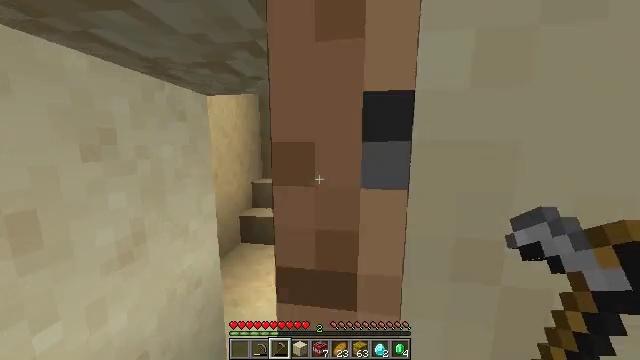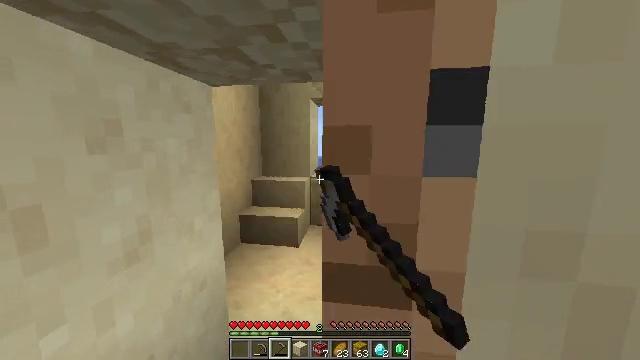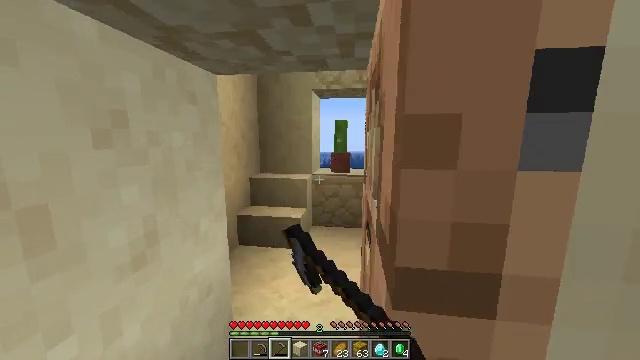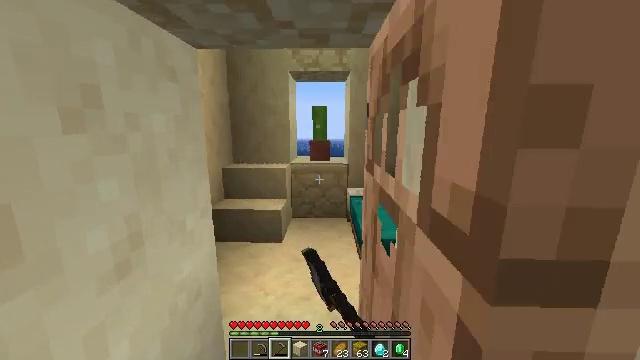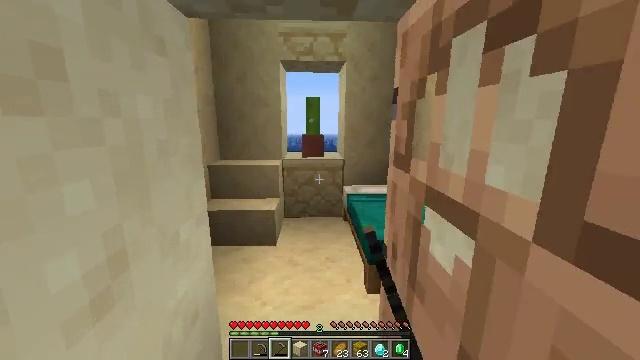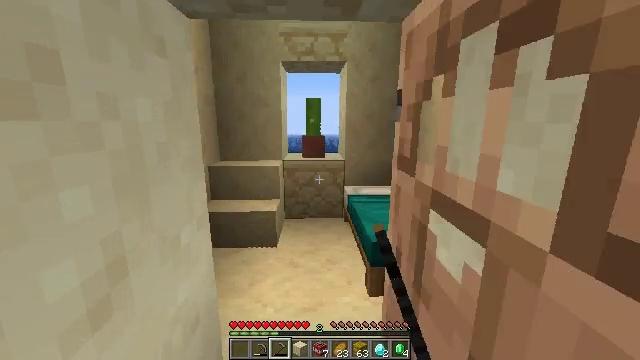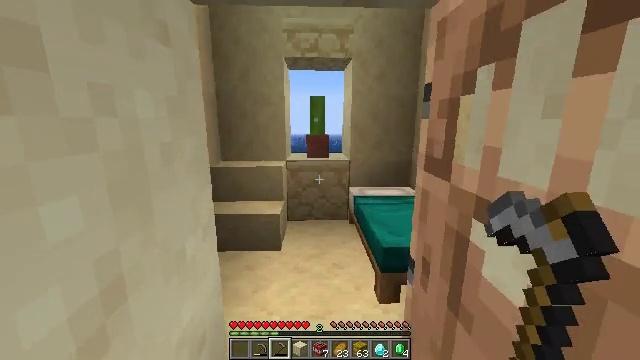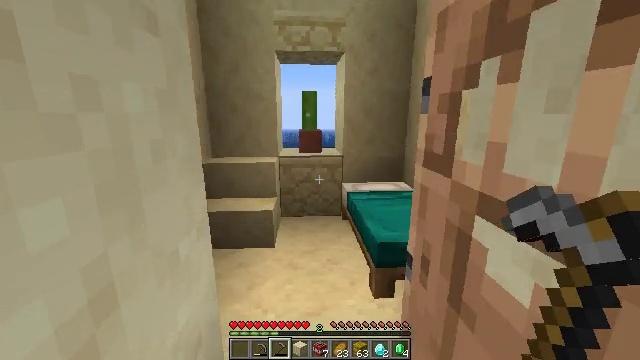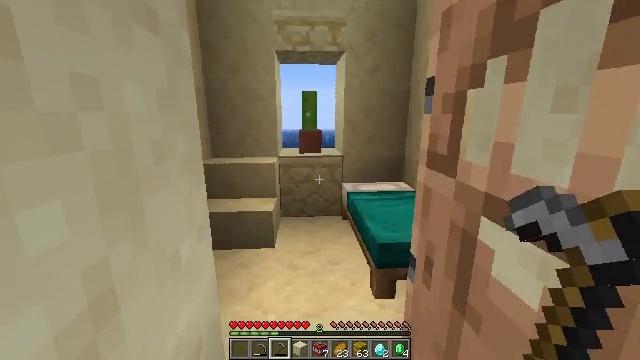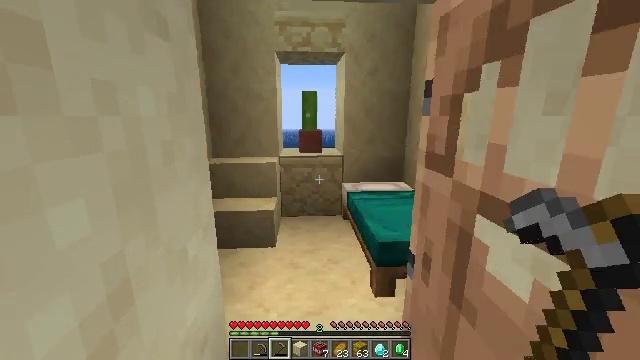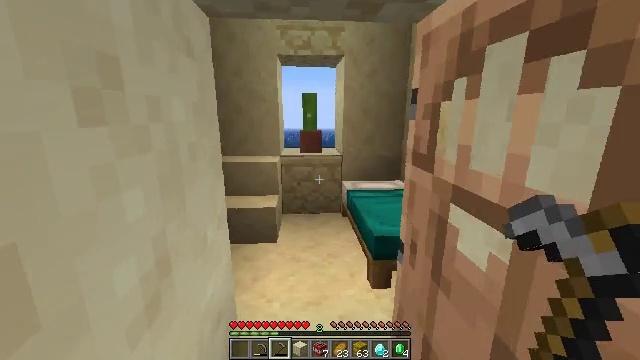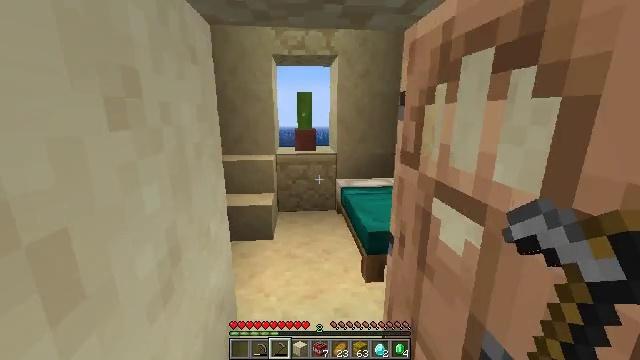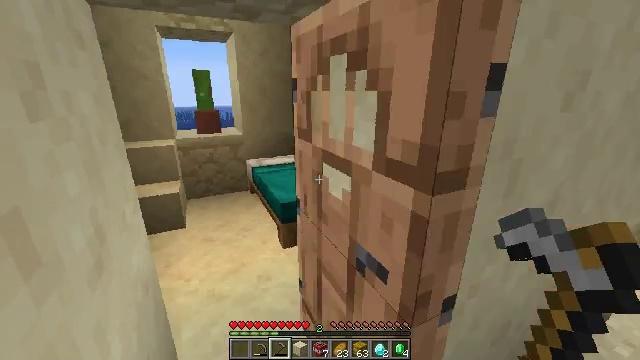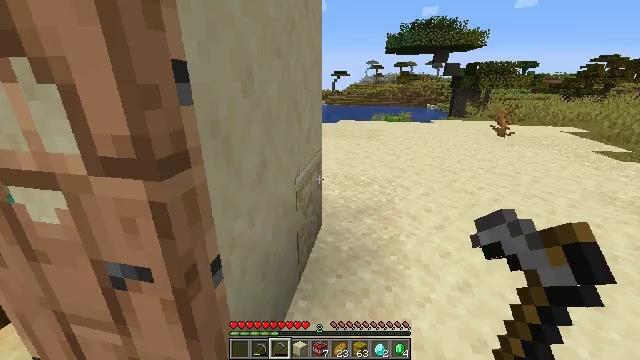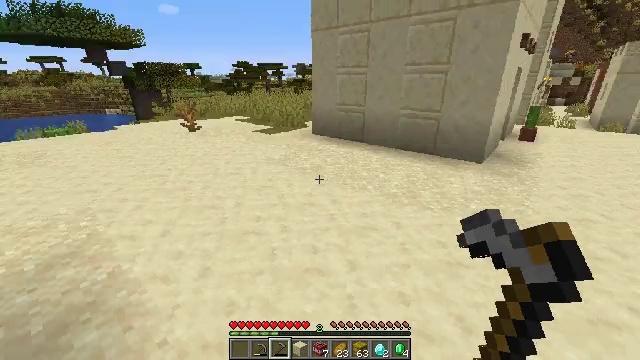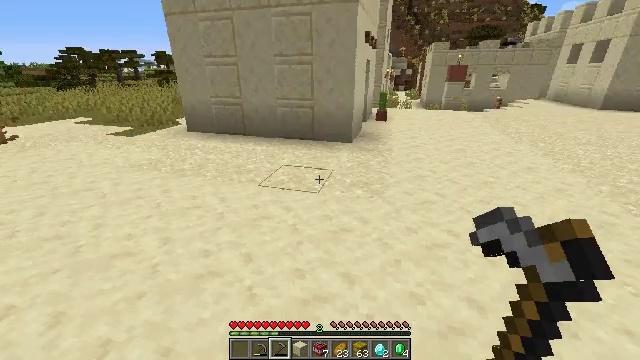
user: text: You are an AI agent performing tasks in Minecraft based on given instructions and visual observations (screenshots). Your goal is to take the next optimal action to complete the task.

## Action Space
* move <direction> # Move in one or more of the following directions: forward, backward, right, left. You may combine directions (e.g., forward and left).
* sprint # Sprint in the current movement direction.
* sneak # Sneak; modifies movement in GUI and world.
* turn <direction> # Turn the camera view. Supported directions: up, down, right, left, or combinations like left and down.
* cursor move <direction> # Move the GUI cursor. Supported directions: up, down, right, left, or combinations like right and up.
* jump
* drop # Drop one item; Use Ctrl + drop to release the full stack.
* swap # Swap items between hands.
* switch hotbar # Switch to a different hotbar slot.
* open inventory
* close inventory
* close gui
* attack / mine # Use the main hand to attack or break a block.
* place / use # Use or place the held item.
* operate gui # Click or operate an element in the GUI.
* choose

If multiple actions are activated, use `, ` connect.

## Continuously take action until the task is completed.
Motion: motion action
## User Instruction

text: Mine dirt from the ground.
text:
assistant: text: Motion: move forward and move left, use / place
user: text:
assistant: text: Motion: move forward and move left, use / place
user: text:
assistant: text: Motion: move forward and move left, turn right and down
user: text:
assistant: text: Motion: move forward, turn right
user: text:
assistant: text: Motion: no_op
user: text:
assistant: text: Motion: no_op
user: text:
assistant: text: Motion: turn right and down
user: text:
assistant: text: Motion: no_op
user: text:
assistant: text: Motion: move back
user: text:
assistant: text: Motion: move back
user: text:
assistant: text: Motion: move back, turn right
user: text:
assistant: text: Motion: move back, turn right and down
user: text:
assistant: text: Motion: move back, turn right and down
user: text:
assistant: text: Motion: move back, turn right
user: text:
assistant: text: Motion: turn right and down
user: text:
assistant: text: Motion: move forward
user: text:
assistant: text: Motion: move forward, sprint
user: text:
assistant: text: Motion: move forward, sprint, turn right and up
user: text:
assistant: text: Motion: move forward, sprint, turn right and down, jump
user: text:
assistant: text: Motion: move forward, sprint, turn right and up, jump
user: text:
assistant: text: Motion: move forward, sprint, turn up, jump
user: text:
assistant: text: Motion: move forward, sprint, jump
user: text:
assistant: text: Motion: move forward, sprint, turn left and up, jump
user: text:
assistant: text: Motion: move forward, sprint, jump
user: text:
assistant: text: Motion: move forward, sprint, turn left, jump
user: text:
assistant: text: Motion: move forward, sprint, turn left and up, jump
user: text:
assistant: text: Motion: move forward, sprint, jump
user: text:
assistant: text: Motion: move forward, sprint, jump
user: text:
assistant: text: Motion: move forward, sprint, jump
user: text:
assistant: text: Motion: move forward, sprint, turn left, jump